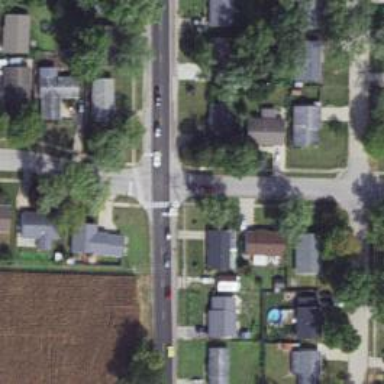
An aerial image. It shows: Marked road crossing.